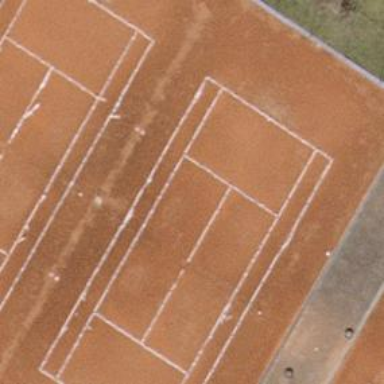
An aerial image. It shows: Tennis court on the leisure land pitch.